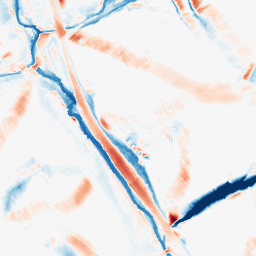
Category: morphological
Decomposition family: morphological_diamond
Decomposition parameters: operation: average
radius: 15
Upsampling method: bicubic
Upsampling parameters: scale: 4
Upsampling scale: 4